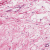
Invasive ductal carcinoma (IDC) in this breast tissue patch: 0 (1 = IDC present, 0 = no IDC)